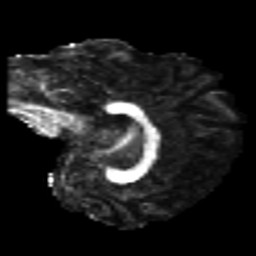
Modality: FA
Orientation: sagittal
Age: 22
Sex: female
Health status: healthy
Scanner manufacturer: philips
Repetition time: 7.474 s
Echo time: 0.08753 s